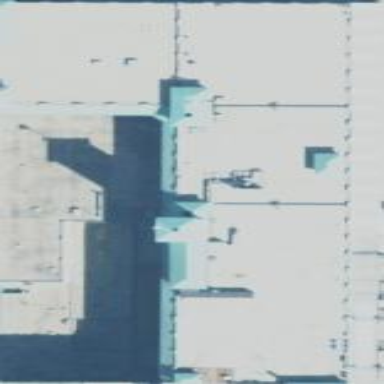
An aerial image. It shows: Part of building.